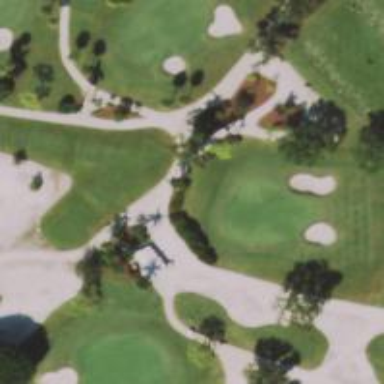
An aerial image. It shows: Path used for both walking and golf.